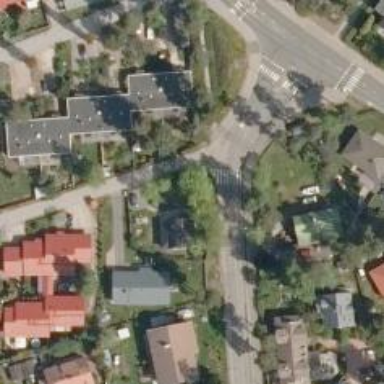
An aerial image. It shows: Footway along the road.